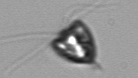
Label: Pyramimonas_longicauda